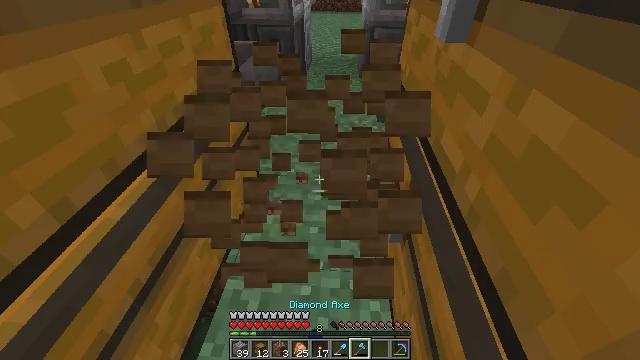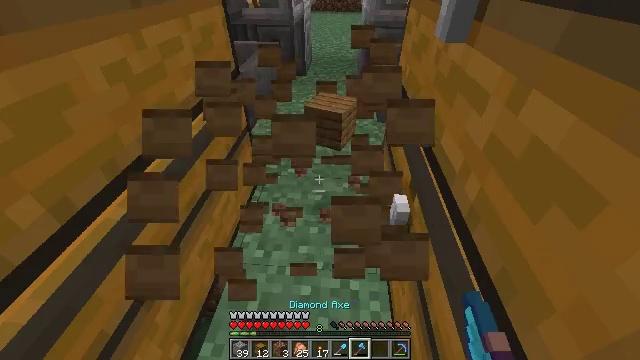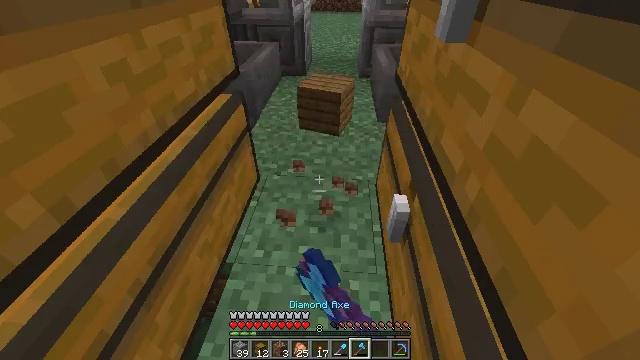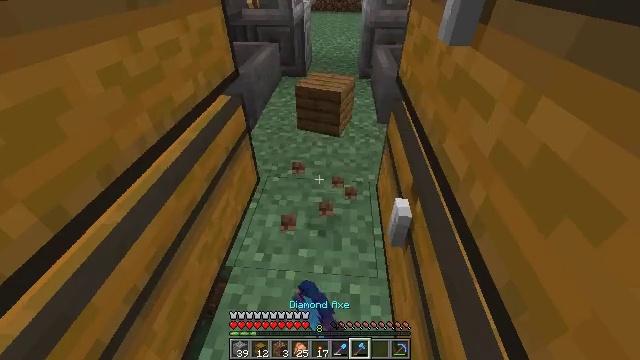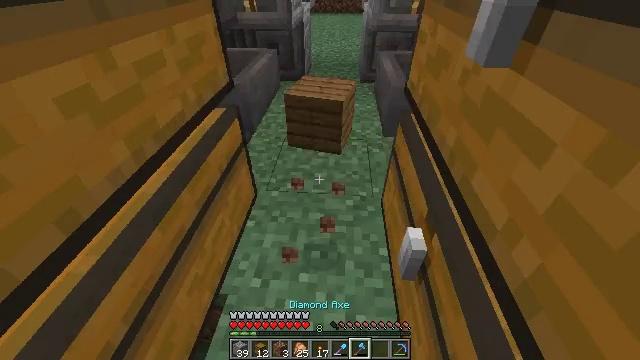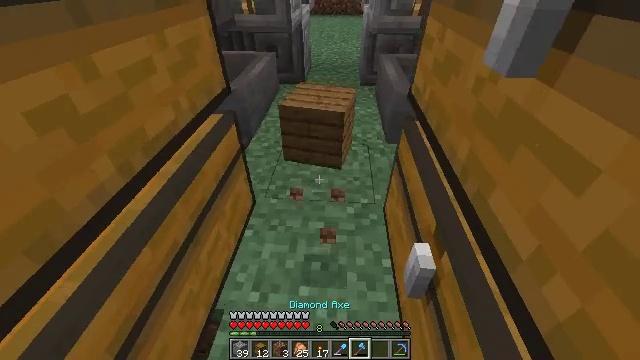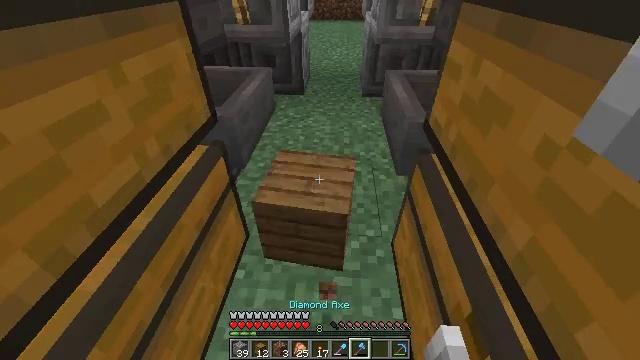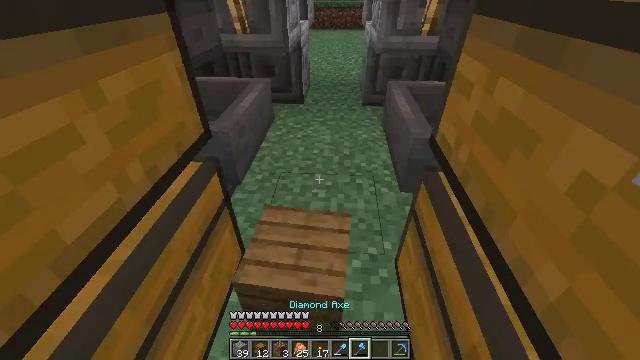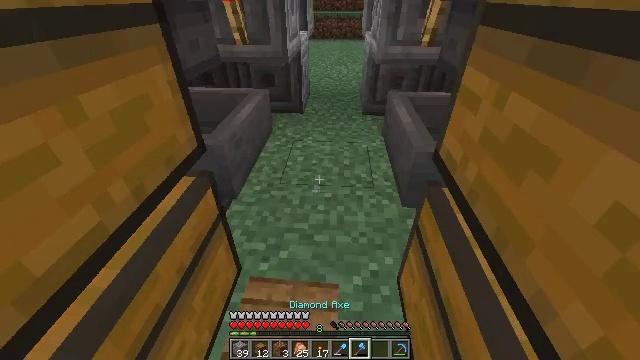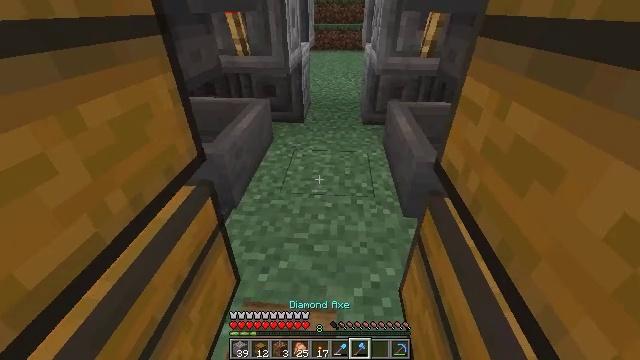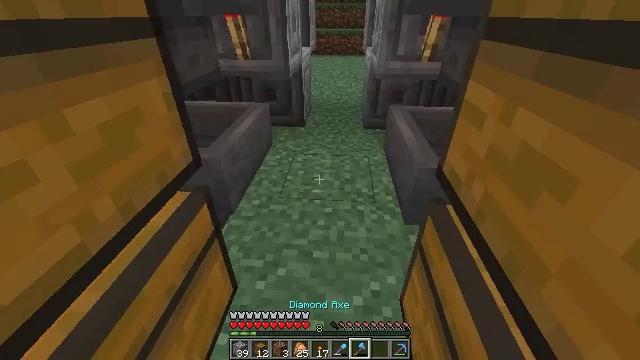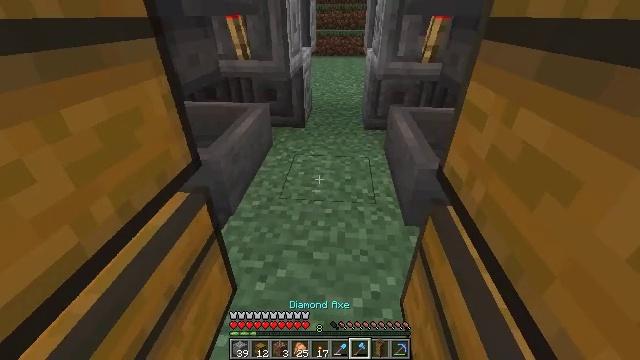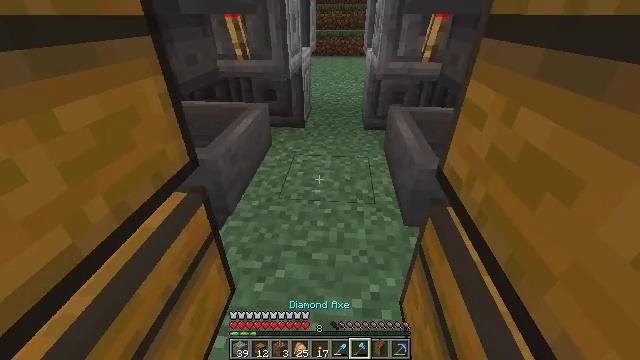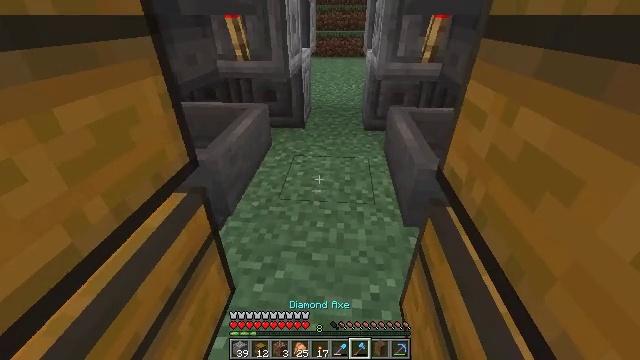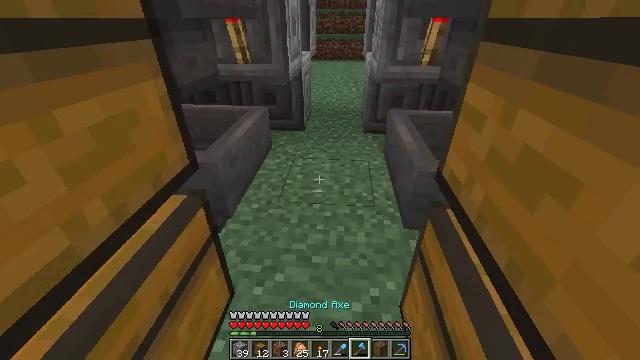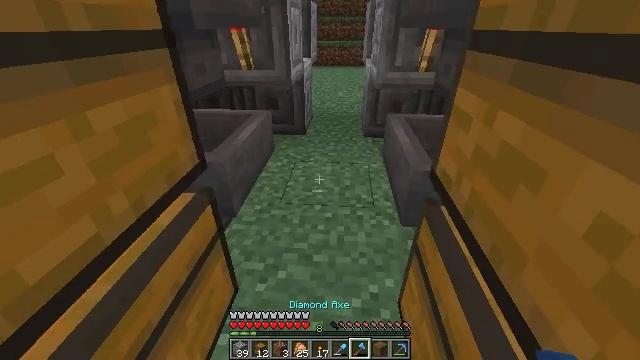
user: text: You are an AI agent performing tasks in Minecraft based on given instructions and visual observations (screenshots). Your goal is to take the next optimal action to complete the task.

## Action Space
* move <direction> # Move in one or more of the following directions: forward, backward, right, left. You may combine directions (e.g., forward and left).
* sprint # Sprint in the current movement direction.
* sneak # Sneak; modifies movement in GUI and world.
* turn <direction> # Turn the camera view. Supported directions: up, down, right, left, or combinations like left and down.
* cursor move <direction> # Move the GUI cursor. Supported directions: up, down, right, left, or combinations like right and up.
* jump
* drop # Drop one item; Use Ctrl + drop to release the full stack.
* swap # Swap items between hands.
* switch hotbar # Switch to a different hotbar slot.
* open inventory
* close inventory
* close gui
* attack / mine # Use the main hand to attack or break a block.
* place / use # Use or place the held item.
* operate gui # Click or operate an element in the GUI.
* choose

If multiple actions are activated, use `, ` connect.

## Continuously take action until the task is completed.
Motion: motion action
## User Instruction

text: Interact with a furnace to make glass.
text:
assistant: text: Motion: attack / mine
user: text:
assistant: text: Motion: attack / mine
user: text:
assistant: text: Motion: move forward
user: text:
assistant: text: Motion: move forward
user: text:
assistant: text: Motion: move forward
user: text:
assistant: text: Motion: move forward
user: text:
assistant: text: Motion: turn up
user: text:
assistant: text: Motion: turn up
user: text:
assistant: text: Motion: turn up
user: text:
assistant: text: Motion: no_op
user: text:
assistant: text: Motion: no_op
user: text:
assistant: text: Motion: no_op
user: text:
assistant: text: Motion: no_op
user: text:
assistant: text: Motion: no_op
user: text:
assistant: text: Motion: move back, turn up
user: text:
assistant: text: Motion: move back, turn up
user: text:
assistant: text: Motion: move back, turn up
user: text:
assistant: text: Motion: move back, turn up
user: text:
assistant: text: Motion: move back, turn up
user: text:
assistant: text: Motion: move back, turn up
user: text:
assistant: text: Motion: move back, turn right and up
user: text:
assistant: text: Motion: move back, turn right and up
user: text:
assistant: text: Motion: move back, turn right and up
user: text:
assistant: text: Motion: move back, turn right and up
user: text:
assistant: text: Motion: move back, turn up
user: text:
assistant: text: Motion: move back, turn up
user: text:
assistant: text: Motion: move back, turn up
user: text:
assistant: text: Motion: move back, turn up
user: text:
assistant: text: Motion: move back, turn up
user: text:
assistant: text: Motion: move back, turn up